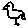
Label: bird